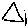
Label: triangle